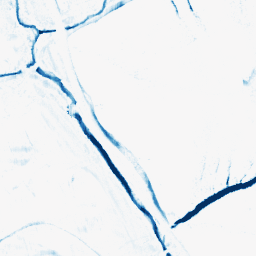
Category: morphological
Decomposition family: morphological_rect
Decomposition parameters: operation: closing
width: 5
height: 10
Upsampling method: lanczos
Upsampling parameters: scale: 2
Upsampling scale: 2